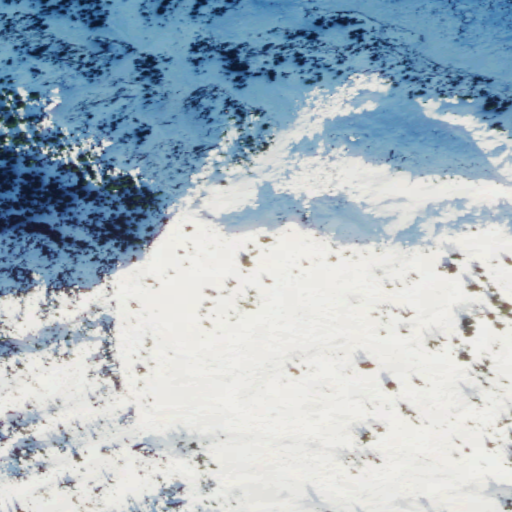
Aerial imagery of mountain in Washington named Labyrinth Mountain containing barren land, shrub, evergreen forest, and grassland